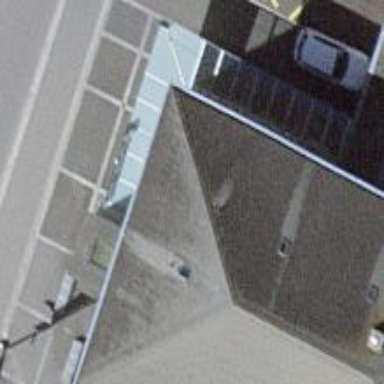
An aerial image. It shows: View of roof of building.